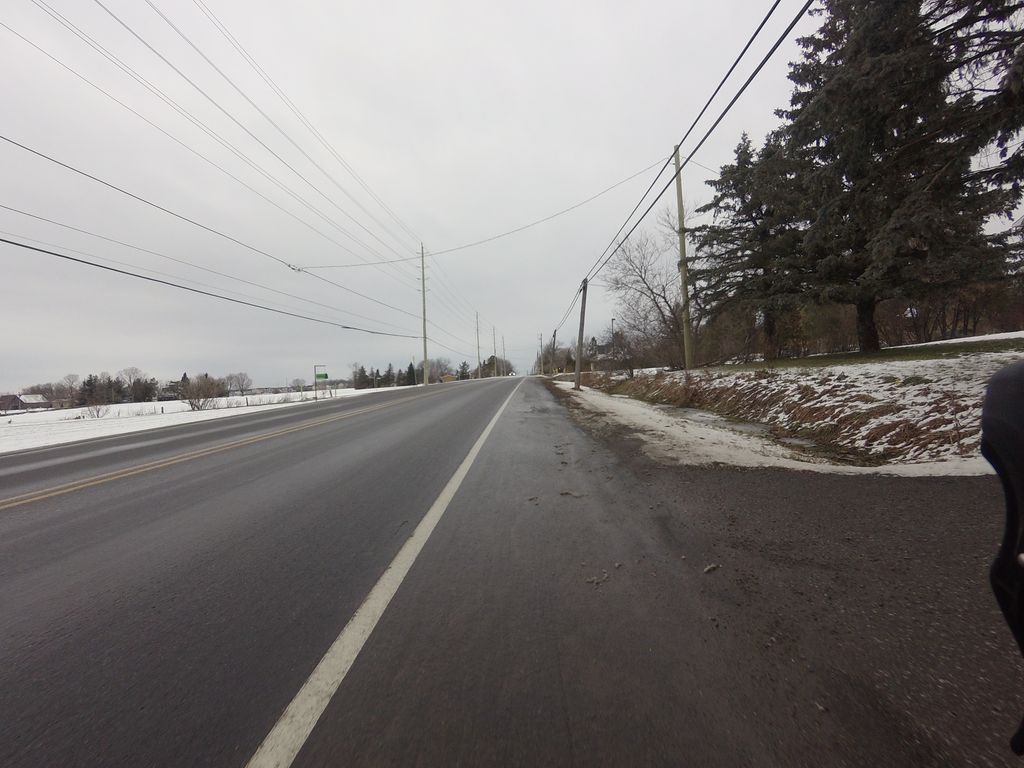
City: ottawa-gatineau